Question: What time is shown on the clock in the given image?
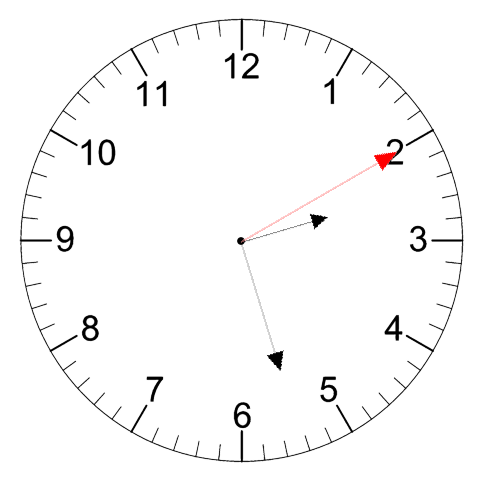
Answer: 02:27:10